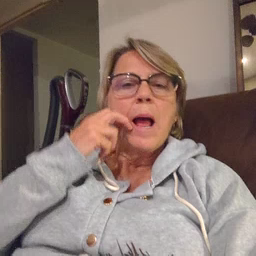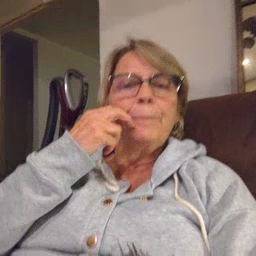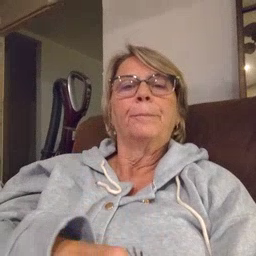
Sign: gum